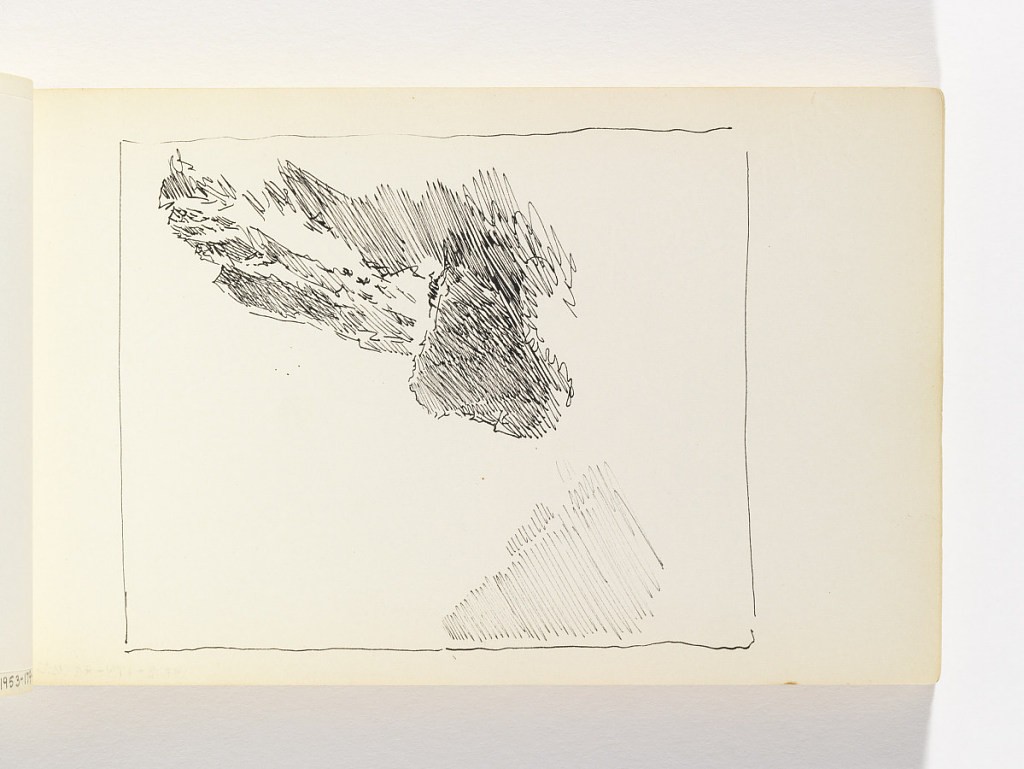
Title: Quick Cliff Study
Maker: William Trost Richards, American, 1833–1905
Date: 1890–1900
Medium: Pen and black ink on off-white wove paper
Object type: Sketchbook folio
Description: Quick sketch of cliff face at right, second quick impression at left.